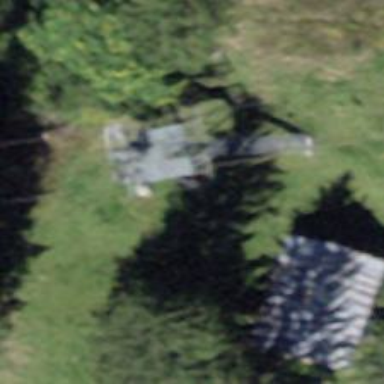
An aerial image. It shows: Pylon used for aerialway.